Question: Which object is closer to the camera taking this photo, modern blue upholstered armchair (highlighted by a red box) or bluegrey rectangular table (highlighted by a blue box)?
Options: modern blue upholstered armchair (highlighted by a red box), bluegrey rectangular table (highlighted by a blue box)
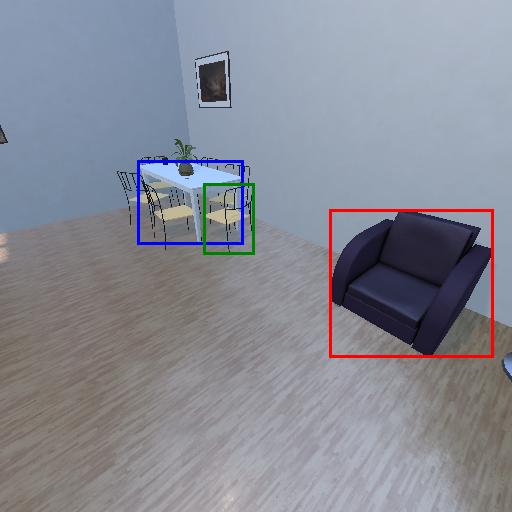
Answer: modern blue upholstered armchair (highlighted by a red box)